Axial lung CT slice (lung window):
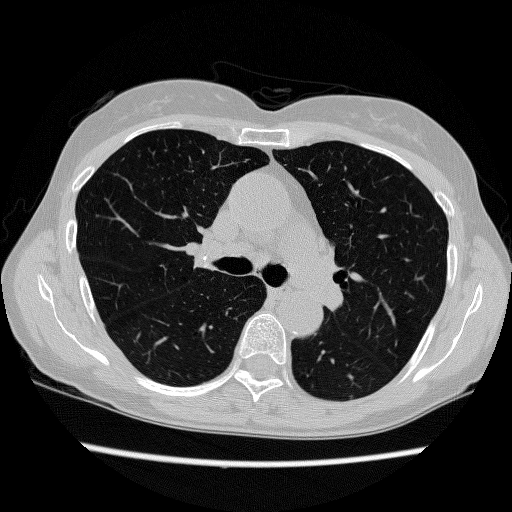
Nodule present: no